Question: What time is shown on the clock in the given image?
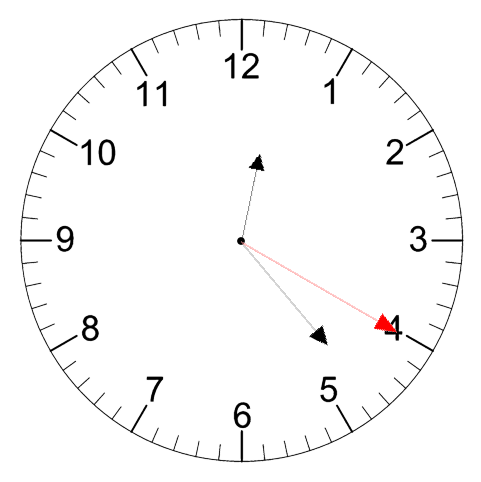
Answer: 12:23:20